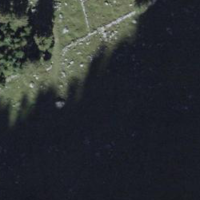
EUNIS habitat code: 24
Species observed at this site:
Dactylorhiza sambucina